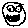
Label: smiley face